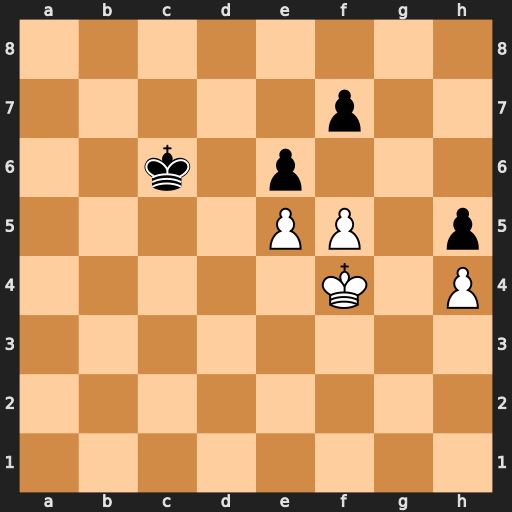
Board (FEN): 8/5p2/2k1p3/4PP1p/5K1P/8/8/8
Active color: w
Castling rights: -
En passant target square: -
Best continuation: fxe6 fxe6 Kg5